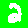
Digit: 2